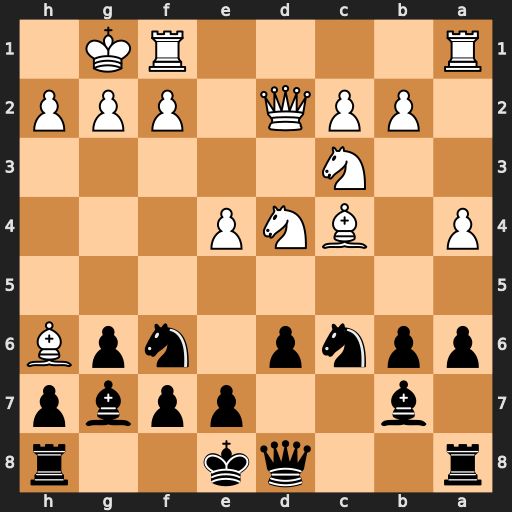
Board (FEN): r2qk2r/1b2ppbp/ppnp1npB/8/P1BNP3/2N5/1PPQ1PPP/R4RK1
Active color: b
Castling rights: kq
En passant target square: -
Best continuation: Bxh6 Qxh6 Nxd4